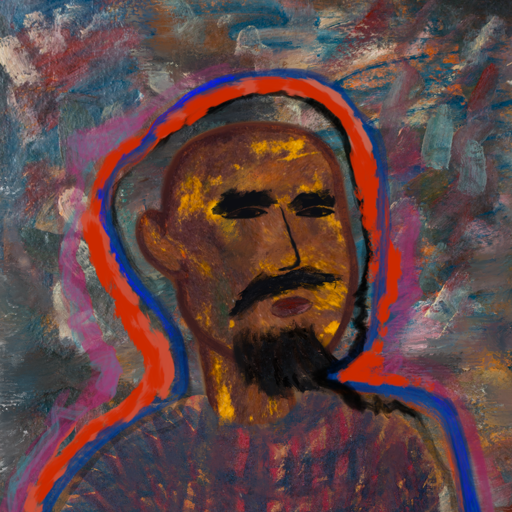
Background: Boggyland, Head And Neck Side: Comrade, Face Side: Mosgoul, Bust: In_The_Sun, Hair Side: Experience, Head Accessory: Blank, Second Necklace: Blank, Necklace: Blank, Baby: Blank